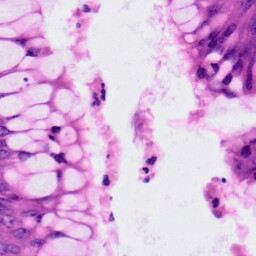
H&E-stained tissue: Colon